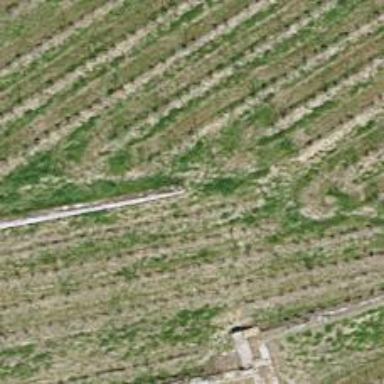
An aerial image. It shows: Retaining wall.